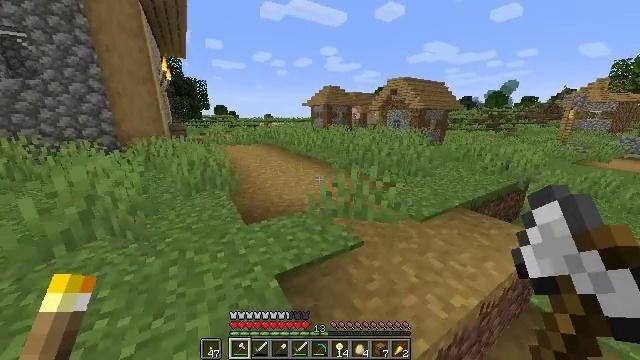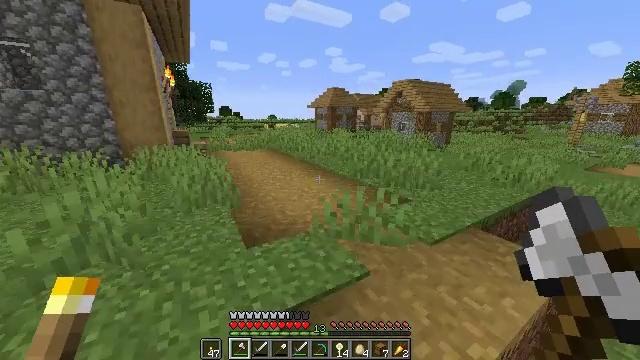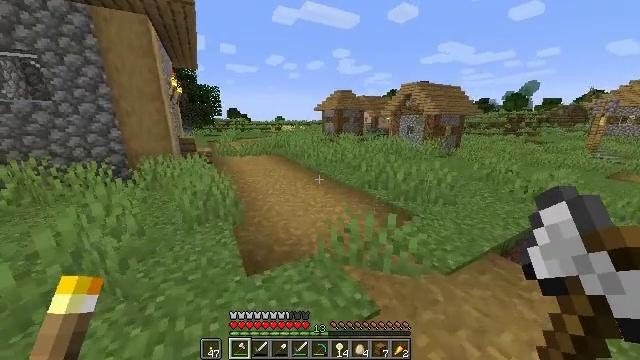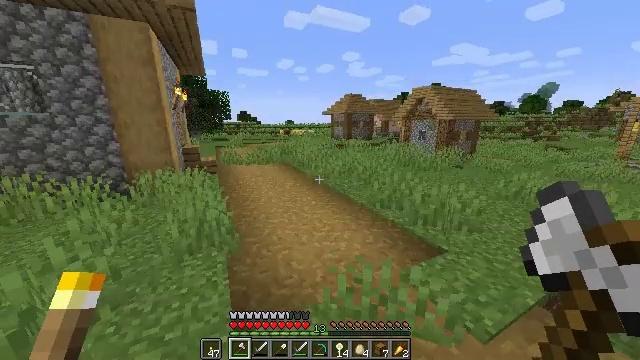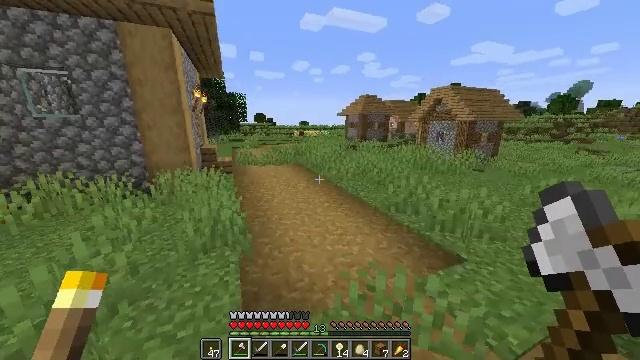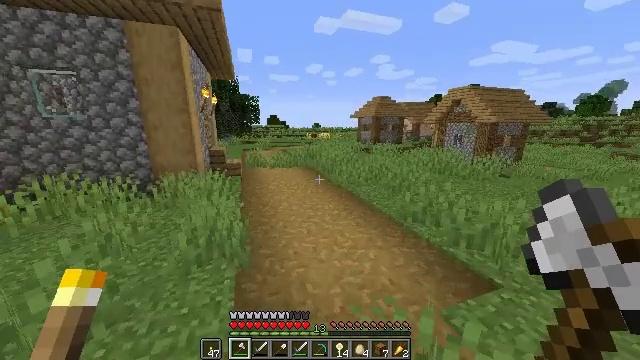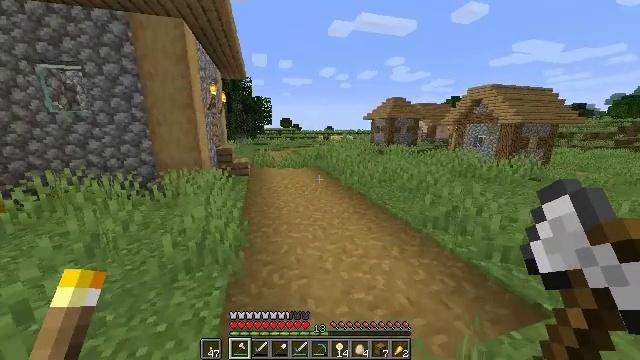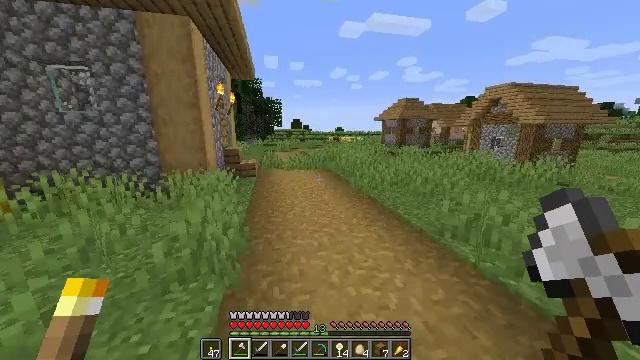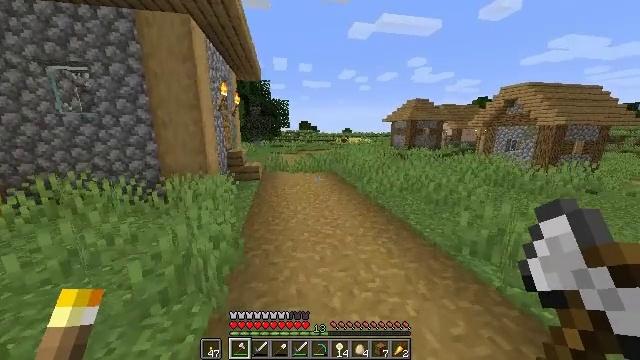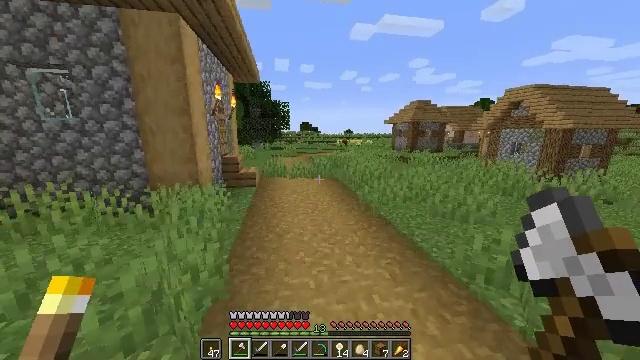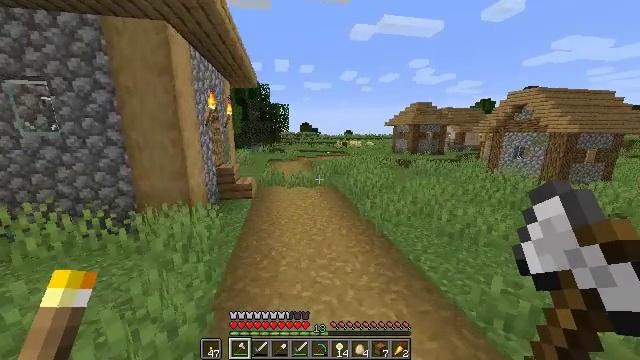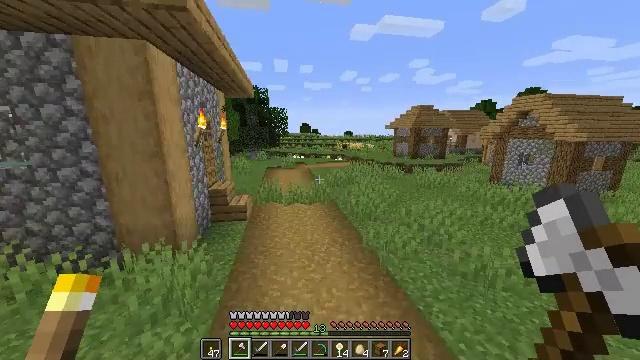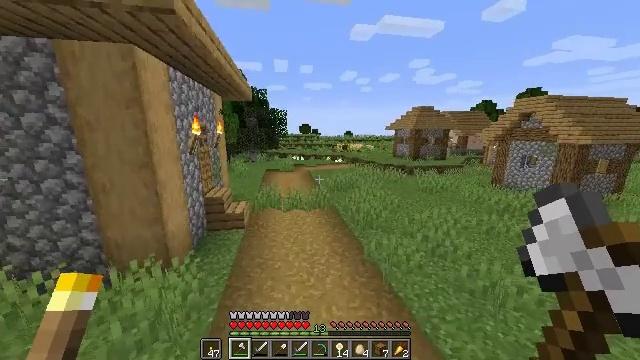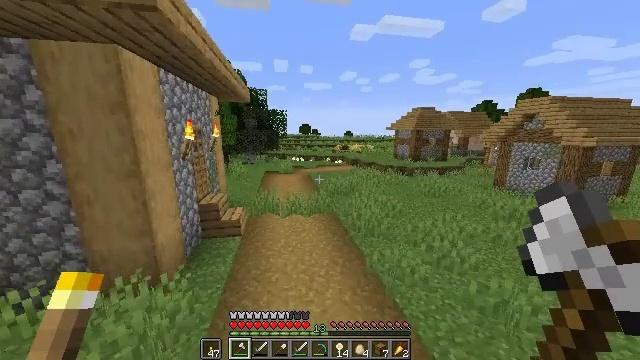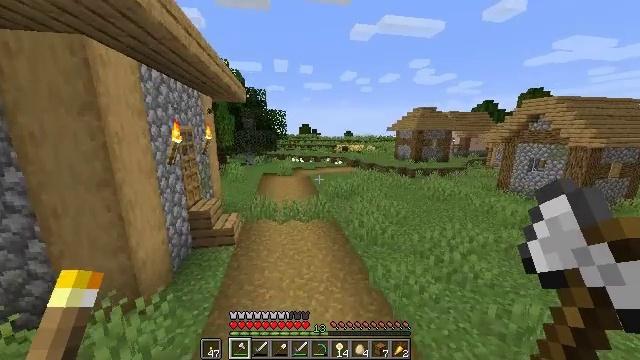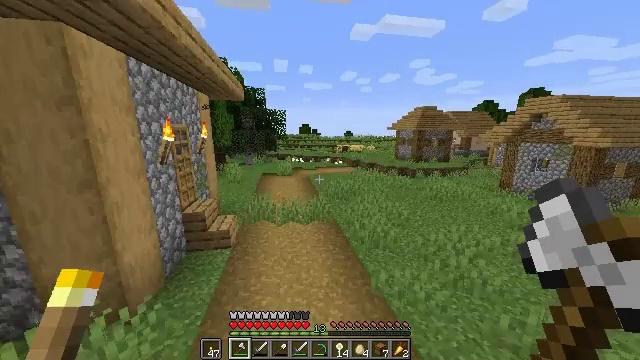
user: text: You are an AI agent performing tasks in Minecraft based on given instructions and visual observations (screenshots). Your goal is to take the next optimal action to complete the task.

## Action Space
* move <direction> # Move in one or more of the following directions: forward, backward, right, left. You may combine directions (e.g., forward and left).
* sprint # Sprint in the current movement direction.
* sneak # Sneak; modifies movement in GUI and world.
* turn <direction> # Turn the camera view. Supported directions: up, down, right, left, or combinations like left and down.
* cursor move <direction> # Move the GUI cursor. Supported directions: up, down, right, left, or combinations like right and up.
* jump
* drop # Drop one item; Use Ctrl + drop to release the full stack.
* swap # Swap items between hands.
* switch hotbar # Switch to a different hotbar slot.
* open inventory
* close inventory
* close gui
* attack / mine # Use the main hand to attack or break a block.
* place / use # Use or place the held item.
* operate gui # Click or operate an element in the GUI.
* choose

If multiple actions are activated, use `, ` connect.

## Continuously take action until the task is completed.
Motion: motion action
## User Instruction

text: Collect carrots by breaking the crop.
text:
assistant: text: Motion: move forward, turn left, jump
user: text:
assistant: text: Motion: move forward, turn left, jump
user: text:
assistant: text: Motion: move forward, turn left, jump
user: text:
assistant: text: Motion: move forward, turn left, jump
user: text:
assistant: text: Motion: move forward, turn left, jump
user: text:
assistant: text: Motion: move forward, turn left, jump
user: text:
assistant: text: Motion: move forward, sprint, turn left, jump
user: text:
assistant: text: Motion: move forward, sprint, turn left, jump
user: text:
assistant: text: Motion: move forward, sprint, jump
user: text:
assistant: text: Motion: move forward, sprint, jump
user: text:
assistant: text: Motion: move forward, sprint, jump
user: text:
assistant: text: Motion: move forward, jump
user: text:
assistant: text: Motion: move forward, jump
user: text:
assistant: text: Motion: move forward, jump
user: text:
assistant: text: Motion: move forward, jump
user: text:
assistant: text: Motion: move forward, jump
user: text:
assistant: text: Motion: move forward, jump
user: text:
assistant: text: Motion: move forward, turn left, jump
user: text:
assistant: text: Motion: move forward, jump
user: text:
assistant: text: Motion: move forward, sprint, jump
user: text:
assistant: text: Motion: move forward, sprint, jump
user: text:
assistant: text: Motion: move forward, sprint, jump
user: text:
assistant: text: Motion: move forward, sprint, jump
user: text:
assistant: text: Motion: move forward, sprint, jump
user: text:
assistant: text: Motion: move forward, jump
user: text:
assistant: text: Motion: move forward, jump
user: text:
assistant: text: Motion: move forward, jump
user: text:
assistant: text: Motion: move forward, jump
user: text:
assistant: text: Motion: move forward, jump
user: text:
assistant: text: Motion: move forward, turn right, jump